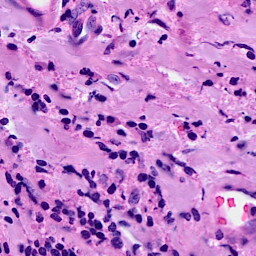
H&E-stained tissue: Breast